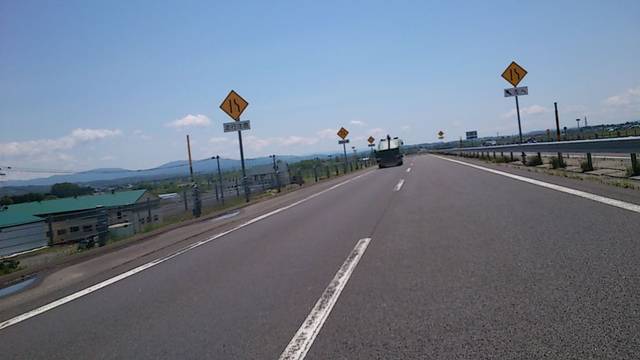
Region: Japan
Coordinates: 44.36, 142.436